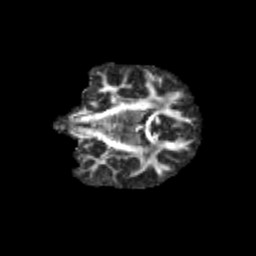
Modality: FA
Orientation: coronal
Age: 10
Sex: female
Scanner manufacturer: siemens
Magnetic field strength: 3 T
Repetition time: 3.8 s
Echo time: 0.07 s